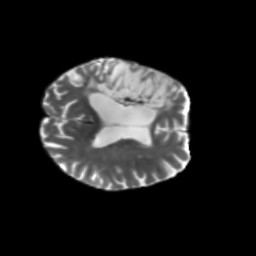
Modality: T2w
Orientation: axial
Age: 66
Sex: female
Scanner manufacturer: siemens
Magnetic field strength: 3 T
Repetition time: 5.25 s
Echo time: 0.08 s